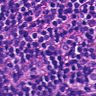
Metastatic tissue present: no